Field crop: maize
Growth stage: 2
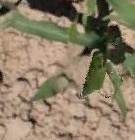
Species: maize